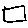
Label: square